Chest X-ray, PA view. Patient: 51 years old, sex M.
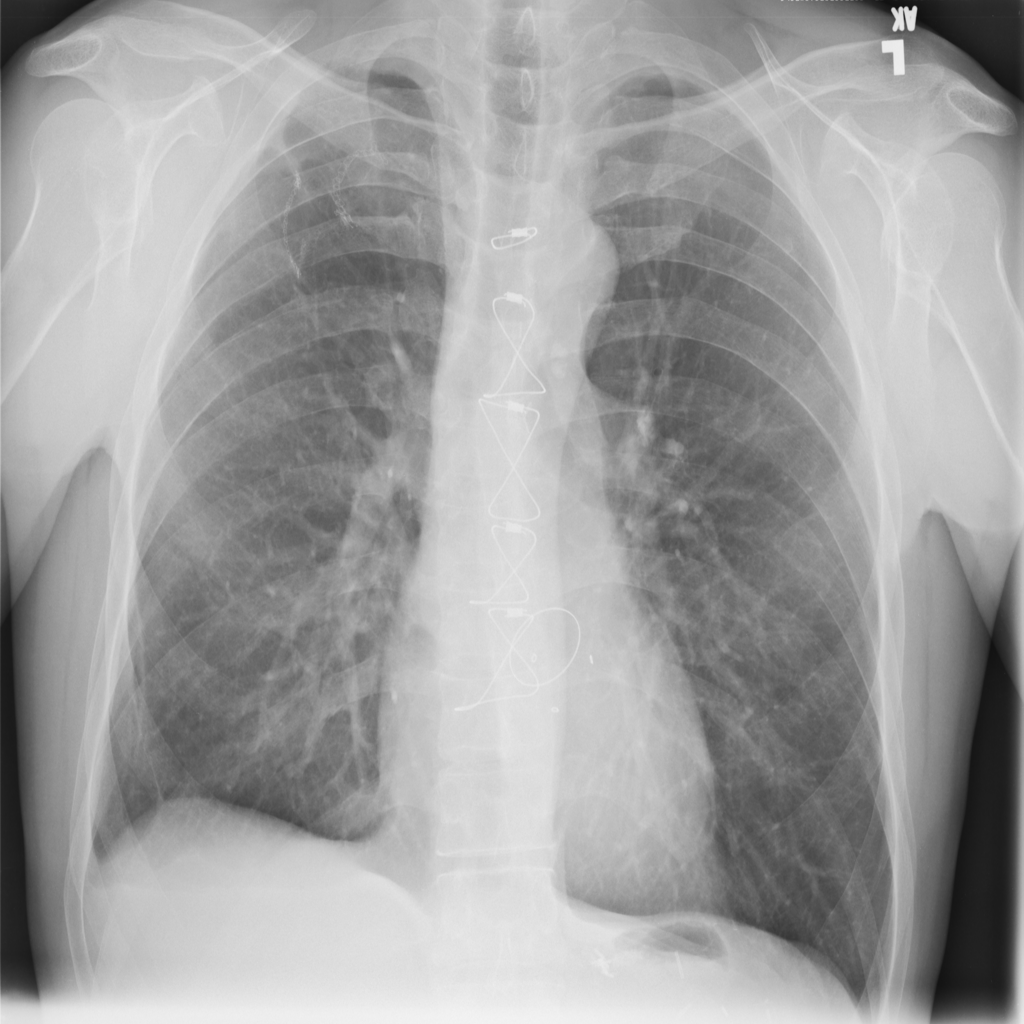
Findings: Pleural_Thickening